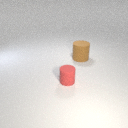
large brown rubber cylinder behind small red rubber cylinder